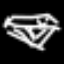
Label: diamond